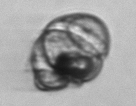
Label: Proterythropsis